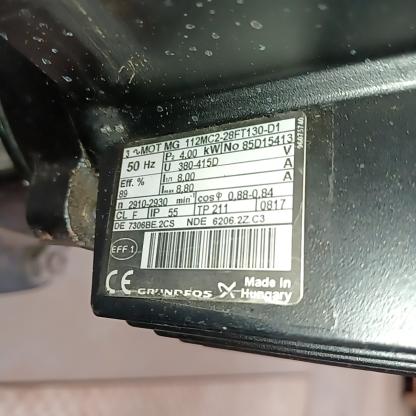
Klasa: tabliczka-znamionowa